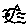
Label: fish